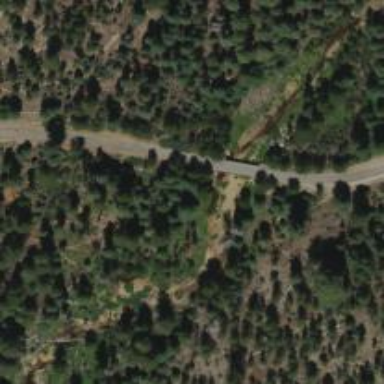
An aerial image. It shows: Unclassified road with bridge.